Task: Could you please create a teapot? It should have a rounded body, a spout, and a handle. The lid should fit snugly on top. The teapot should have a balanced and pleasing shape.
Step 210:
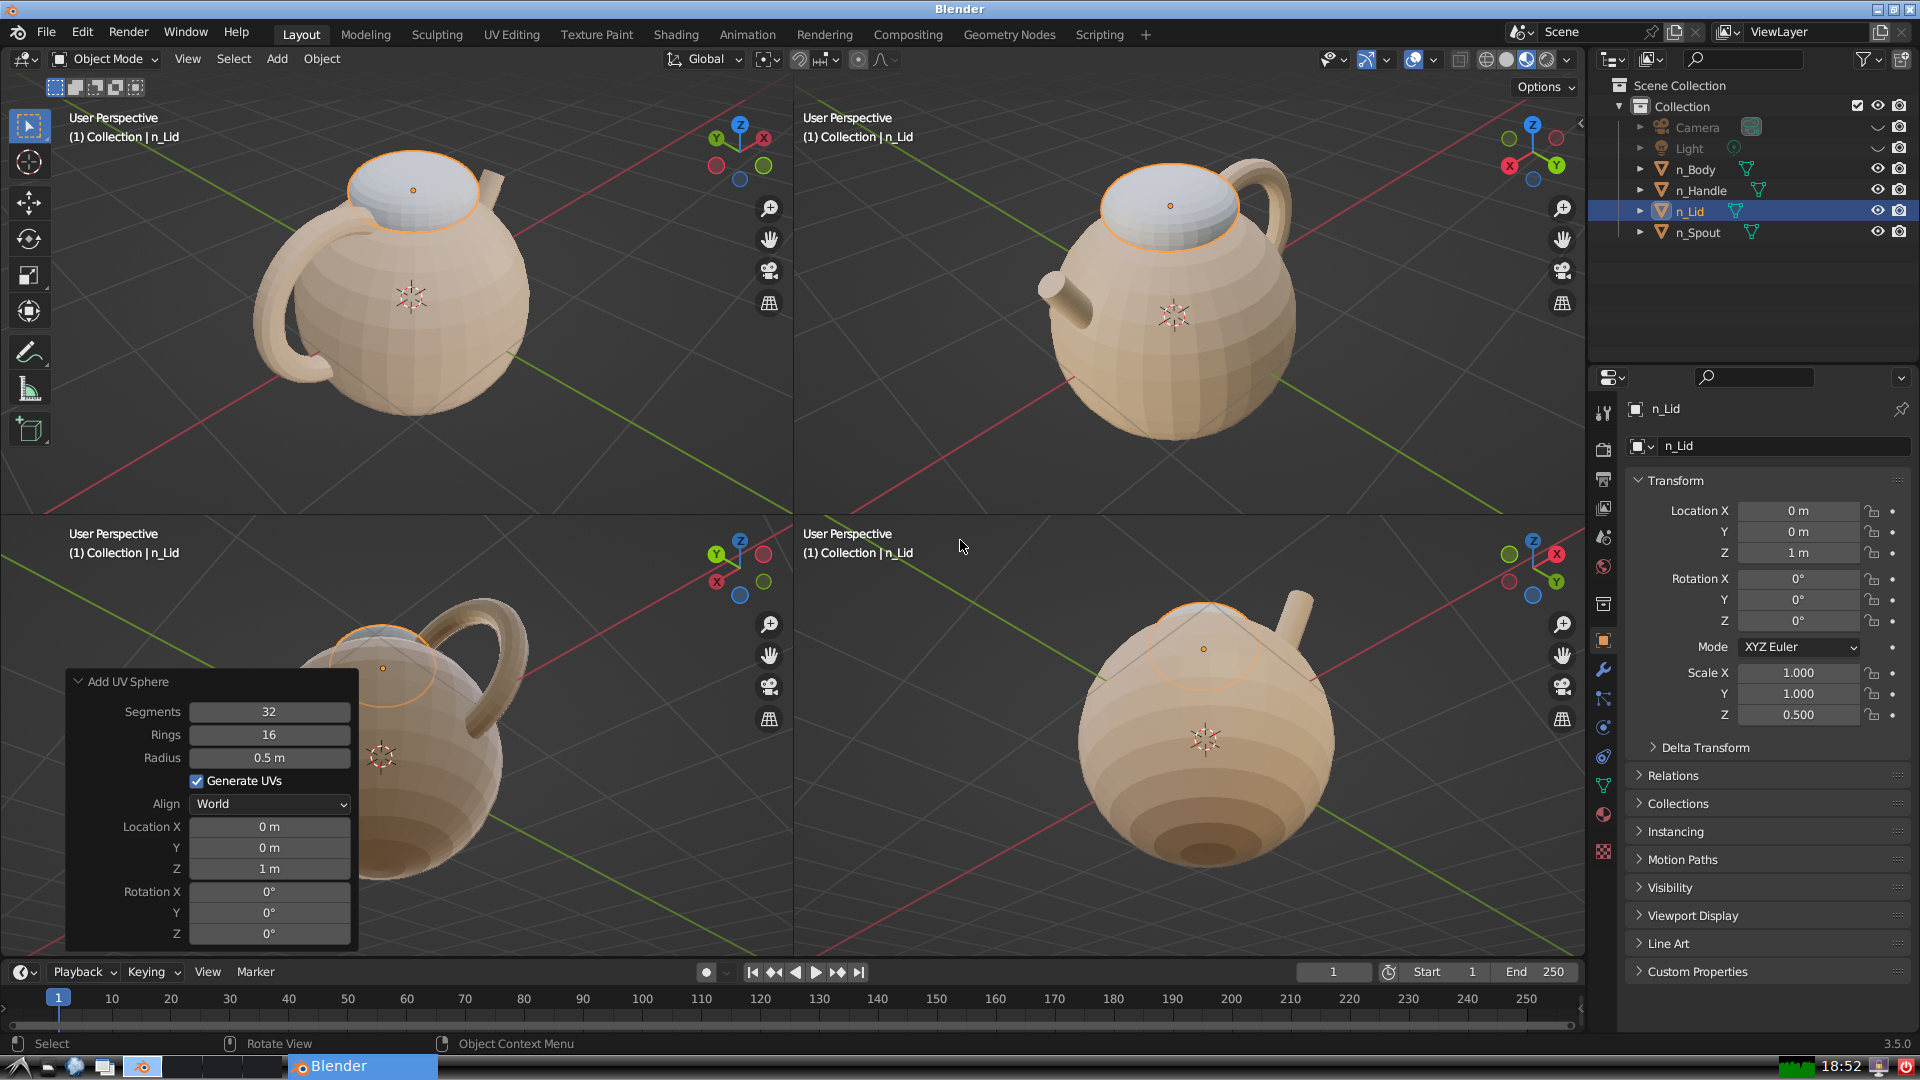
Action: {"mouse_move": [1603, 815]}